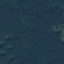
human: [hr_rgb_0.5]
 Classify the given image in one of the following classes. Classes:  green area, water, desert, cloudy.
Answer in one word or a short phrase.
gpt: green area